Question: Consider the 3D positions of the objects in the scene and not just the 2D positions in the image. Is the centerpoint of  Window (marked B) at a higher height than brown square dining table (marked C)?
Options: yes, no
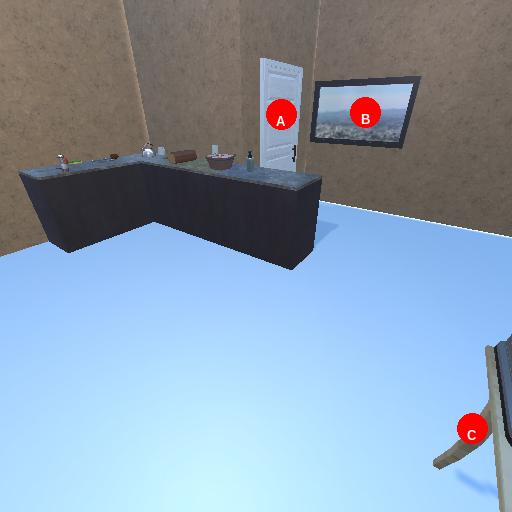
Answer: yes